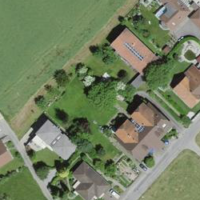
EUNIS habitat code: 52
Species observed at this site:
Filipendula ulmaria